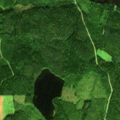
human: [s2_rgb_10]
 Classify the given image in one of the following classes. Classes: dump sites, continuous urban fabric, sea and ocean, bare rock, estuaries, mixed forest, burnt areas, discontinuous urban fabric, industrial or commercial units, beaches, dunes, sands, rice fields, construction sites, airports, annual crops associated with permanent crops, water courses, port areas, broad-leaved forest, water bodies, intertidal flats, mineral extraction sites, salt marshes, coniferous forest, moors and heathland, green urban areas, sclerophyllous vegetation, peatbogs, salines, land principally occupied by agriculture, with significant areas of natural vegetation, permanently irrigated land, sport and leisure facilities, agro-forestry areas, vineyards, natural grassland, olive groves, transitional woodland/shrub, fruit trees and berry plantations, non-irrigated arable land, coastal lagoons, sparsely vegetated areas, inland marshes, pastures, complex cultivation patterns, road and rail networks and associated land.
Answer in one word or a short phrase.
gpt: coniferous forest, mixed forest, water bodies